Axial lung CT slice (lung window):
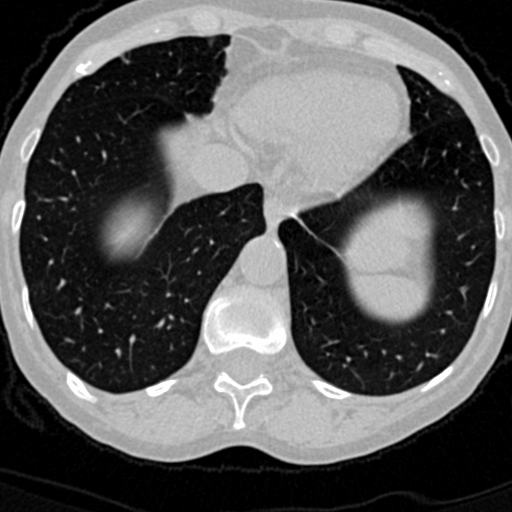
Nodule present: no